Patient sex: M
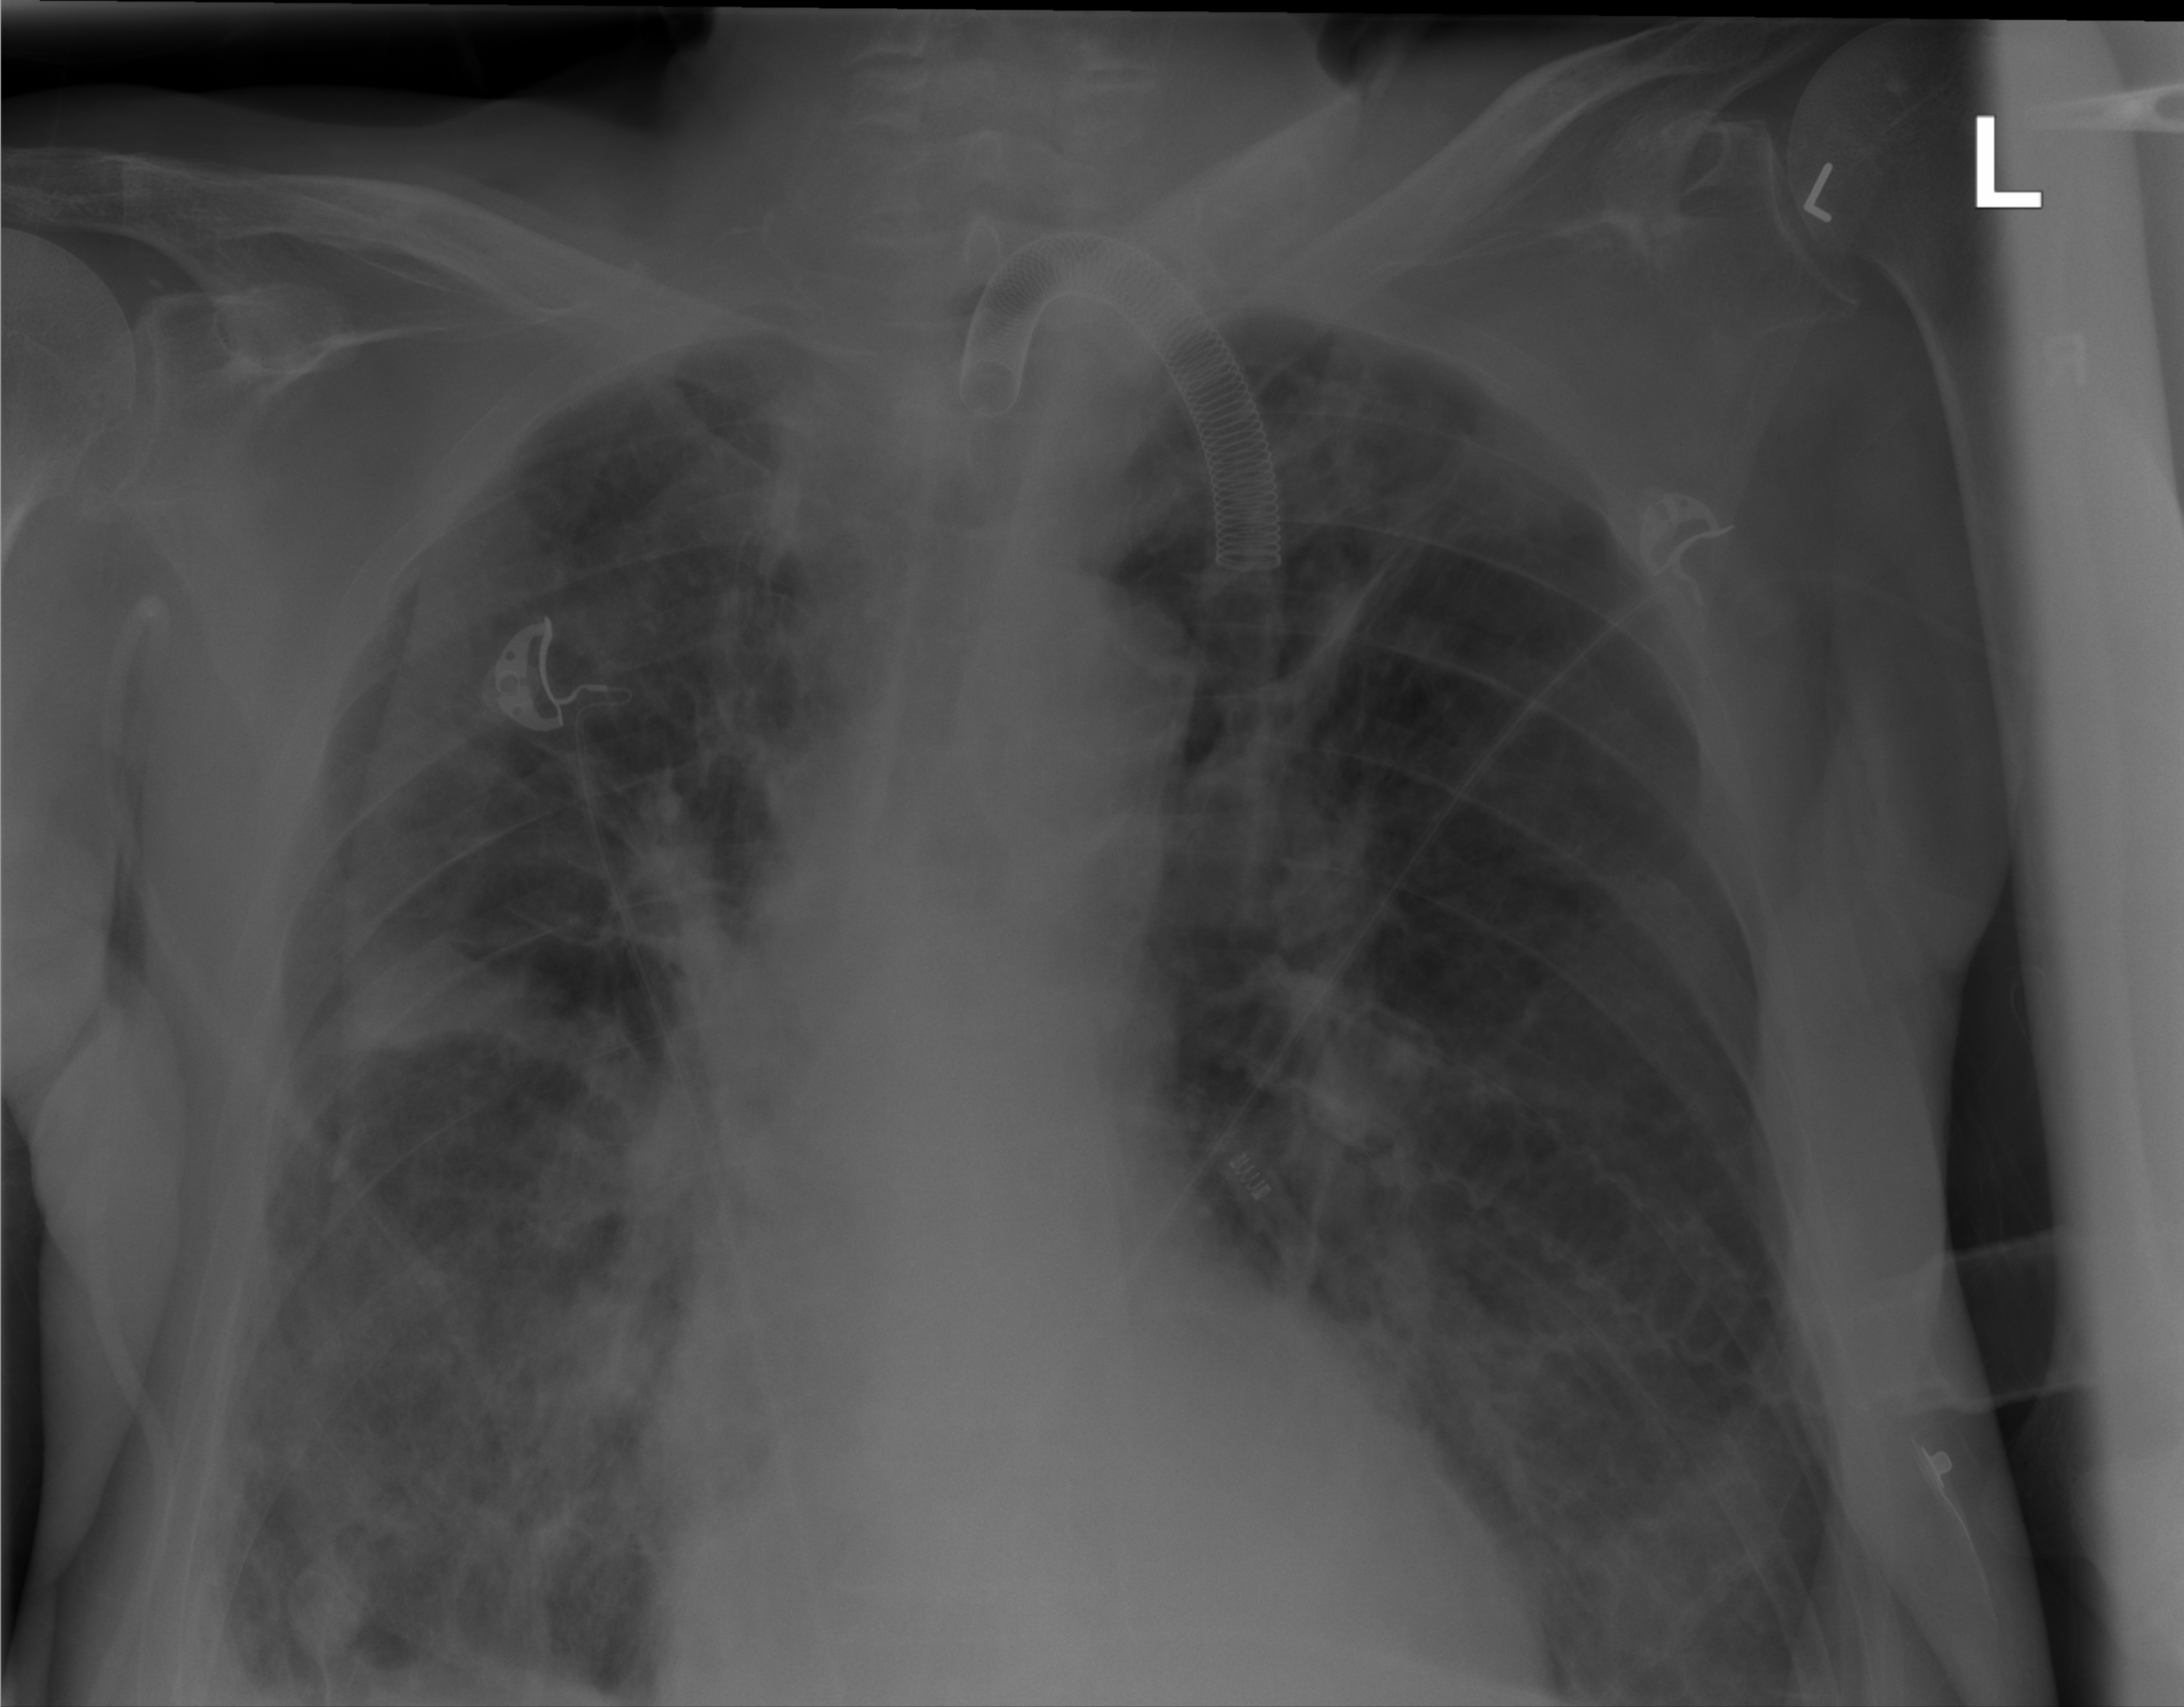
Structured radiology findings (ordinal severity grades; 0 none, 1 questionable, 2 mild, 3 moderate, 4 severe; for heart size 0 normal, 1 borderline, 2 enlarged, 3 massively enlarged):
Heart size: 0
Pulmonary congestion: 0
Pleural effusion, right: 2
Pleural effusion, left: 2
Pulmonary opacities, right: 2
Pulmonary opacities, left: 0
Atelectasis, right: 2
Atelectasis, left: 2